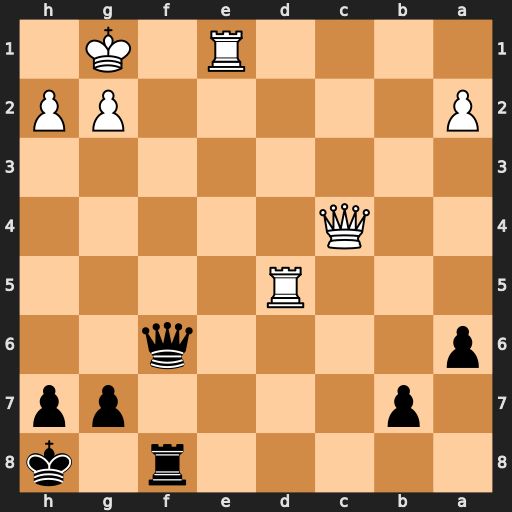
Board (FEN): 5r1k/1p4pp/p4q2/3R4/2Q5/8/P5PP/4R1K1
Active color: b
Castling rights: -
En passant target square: -
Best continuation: Qf2+ Kh1 Qxe1+ Qf1 Rxf1#